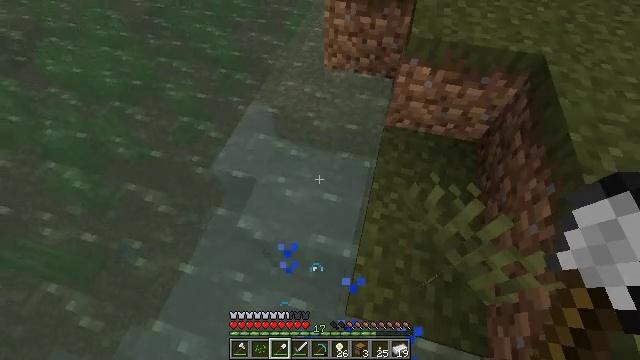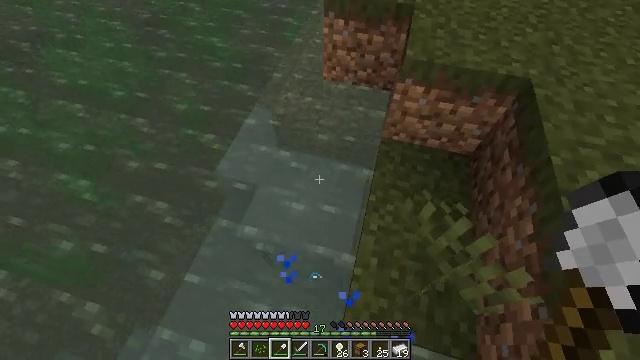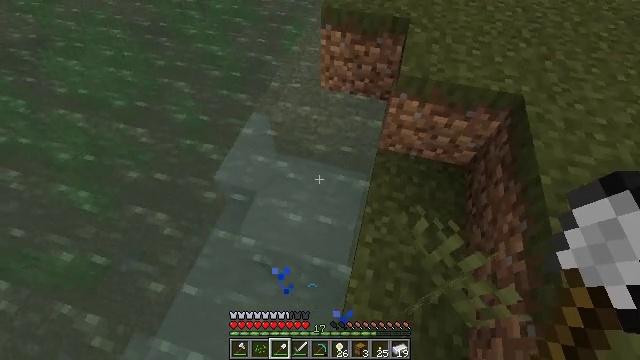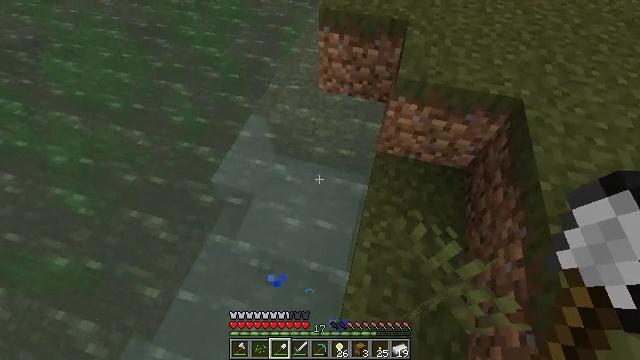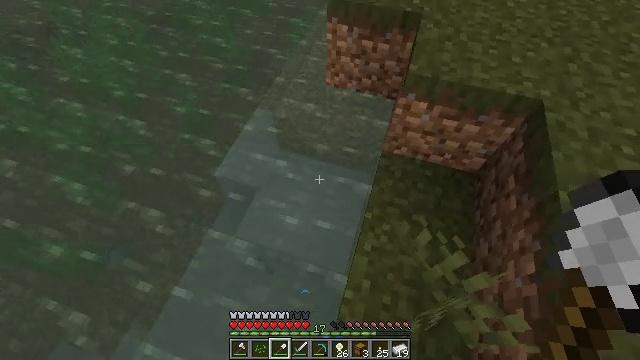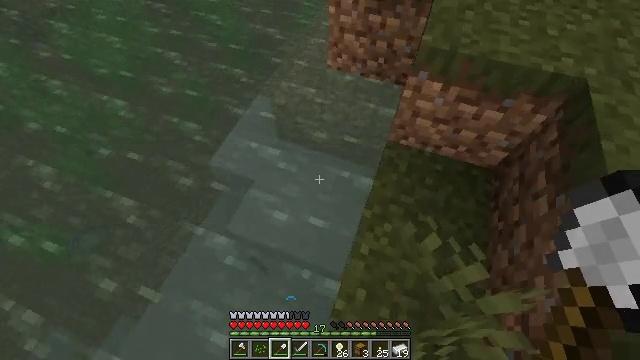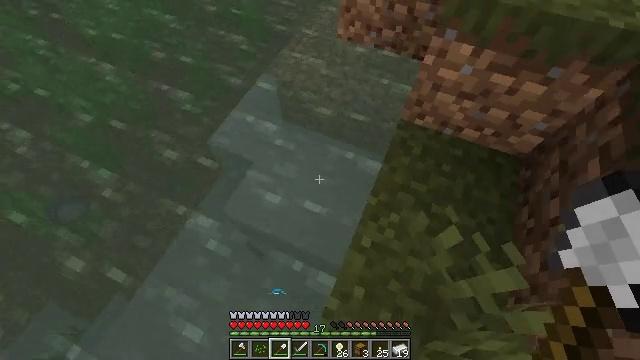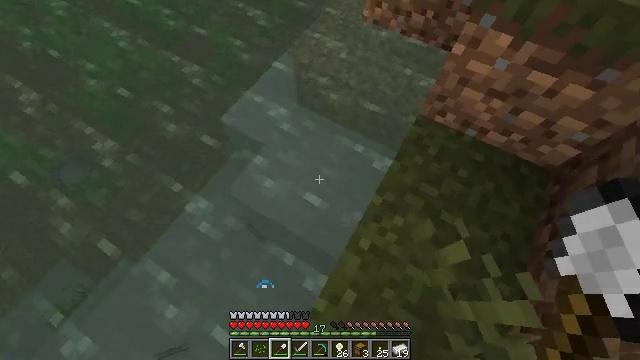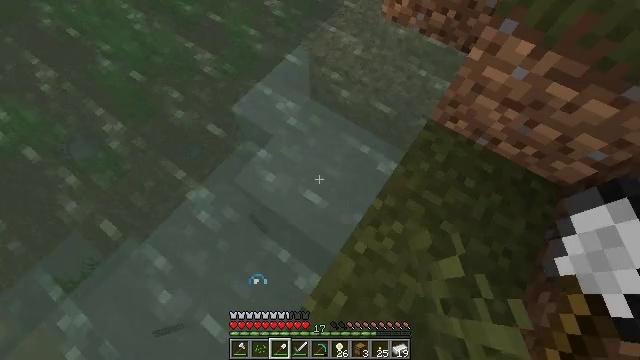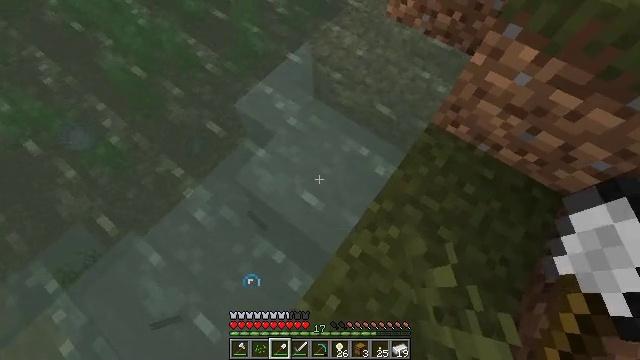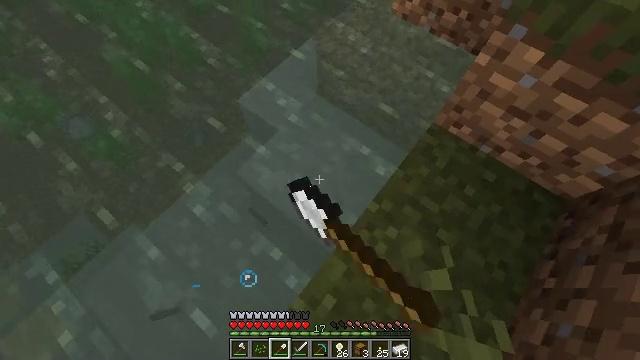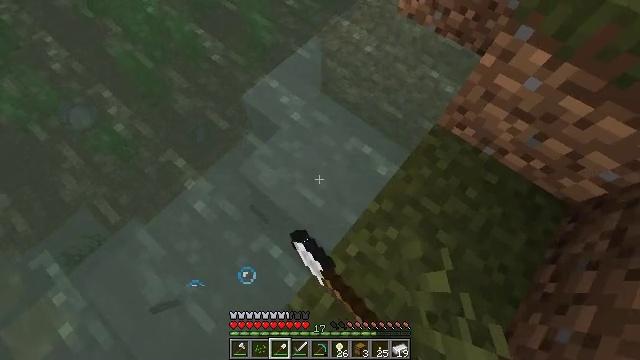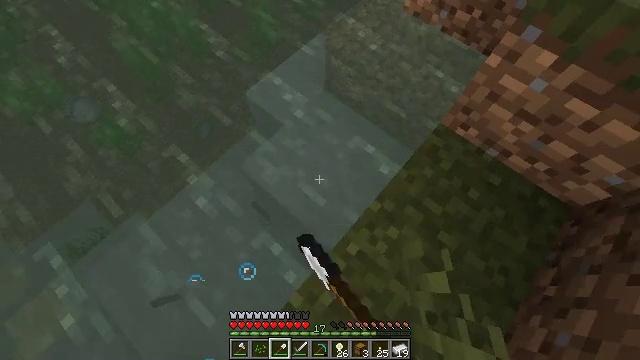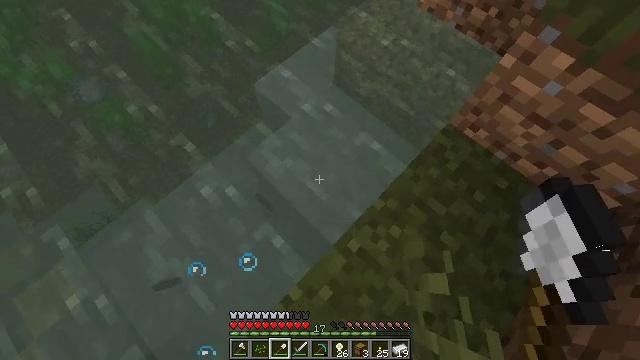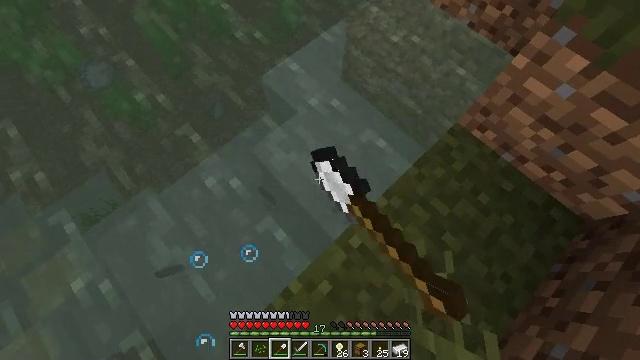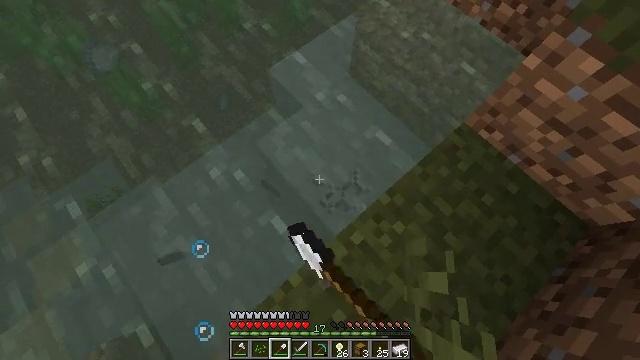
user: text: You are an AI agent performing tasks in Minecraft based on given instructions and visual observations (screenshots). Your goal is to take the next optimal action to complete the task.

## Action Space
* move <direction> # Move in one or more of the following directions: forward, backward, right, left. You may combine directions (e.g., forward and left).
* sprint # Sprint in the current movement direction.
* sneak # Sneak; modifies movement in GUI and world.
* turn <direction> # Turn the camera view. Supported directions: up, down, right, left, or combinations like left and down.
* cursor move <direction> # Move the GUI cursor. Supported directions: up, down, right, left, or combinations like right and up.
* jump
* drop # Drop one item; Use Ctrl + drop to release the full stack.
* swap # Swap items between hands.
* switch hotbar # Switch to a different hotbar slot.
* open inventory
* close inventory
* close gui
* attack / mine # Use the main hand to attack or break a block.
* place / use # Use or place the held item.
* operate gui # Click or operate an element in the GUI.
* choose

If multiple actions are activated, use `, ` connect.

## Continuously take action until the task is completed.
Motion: motion action
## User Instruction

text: Mine the clay from the riverbed.
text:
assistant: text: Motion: move forward and move right, jump
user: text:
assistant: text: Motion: move forward and move right, jump
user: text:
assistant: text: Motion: move forward and move right, jump
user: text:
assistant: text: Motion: move forward and move right, turn left
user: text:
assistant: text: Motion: move forward and move right, turn left and down
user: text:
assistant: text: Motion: turn left and down
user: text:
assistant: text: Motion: turn left and down
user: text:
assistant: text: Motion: turn left and down
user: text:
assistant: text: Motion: turn left, attack / mine
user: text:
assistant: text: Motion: turn left, attack / mine
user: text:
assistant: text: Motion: turn left, attack / mine
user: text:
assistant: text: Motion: turn left, attack / mine
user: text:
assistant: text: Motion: turn left and down, attack / mine
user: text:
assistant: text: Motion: turn left and down, attack / mine
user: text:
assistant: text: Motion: turn left and down, attack / mine
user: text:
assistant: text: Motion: attack / mine
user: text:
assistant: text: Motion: attack / mine
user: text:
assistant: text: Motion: attack / mine
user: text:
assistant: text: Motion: attack / mine
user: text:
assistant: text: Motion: attack / mine
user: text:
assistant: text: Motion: attack / mine
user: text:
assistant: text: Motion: attack / mine
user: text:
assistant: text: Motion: attack / mine
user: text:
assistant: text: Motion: turn left and up, attack / mine
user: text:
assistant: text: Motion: turn left, attack / mine
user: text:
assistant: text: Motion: attack / mine
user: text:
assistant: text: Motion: attack / mine
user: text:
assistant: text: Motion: attack / mine
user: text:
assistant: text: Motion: attack / mine
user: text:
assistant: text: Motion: attack / mine